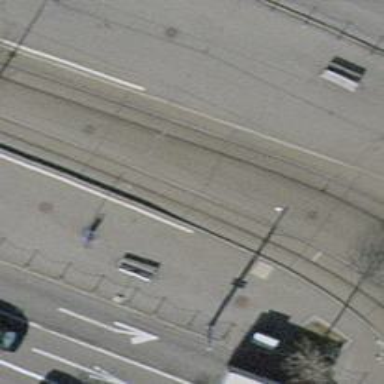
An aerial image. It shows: Tram stop with public transport stop position for trams.